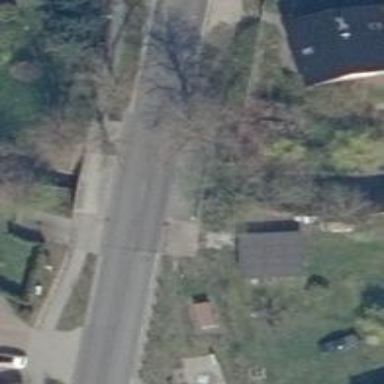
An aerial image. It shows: Asphalt tertiary road on bridge.